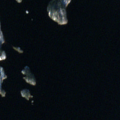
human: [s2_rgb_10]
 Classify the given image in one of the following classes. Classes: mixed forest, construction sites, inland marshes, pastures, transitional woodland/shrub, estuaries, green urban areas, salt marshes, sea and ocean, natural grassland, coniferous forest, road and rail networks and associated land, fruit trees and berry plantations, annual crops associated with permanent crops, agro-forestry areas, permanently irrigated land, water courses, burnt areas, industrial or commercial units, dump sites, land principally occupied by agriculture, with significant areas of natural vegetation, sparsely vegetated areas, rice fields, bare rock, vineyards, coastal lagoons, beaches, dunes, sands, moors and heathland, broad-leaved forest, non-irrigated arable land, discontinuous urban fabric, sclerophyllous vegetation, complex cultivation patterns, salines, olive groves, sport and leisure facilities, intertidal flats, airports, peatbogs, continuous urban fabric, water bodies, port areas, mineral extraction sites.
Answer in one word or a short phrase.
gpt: coniferous forest, water bodies